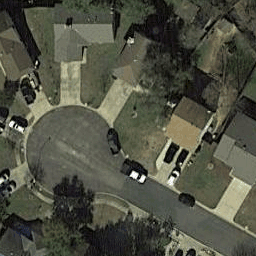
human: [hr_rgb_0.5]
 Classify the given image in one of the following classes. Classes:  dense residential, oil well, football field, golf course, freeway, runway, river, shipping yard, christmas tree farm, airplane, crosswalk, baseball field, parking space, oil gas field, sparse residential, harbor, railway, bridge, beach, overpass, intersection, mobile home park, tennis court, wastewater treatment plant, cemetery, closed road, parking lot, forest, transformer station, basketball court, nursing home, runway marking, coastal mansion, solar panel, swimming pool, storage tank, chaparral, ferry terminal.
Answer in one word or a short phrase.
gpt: closed road